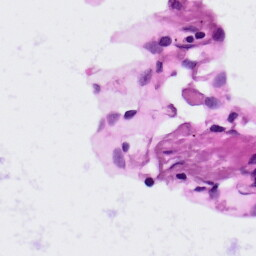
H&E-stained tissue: Lung